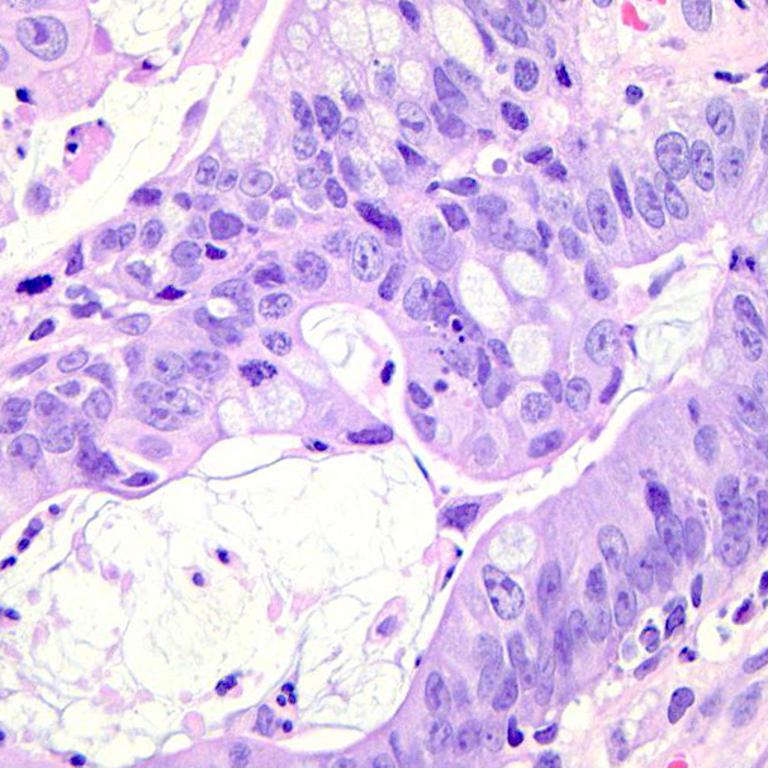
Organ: colon
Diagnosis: adenocarcinomas